Interaction volume radius: 10 \u00c5
Interaction volume height: 25 \u00c5
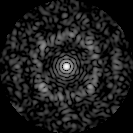
Disorder parameter: 0.749